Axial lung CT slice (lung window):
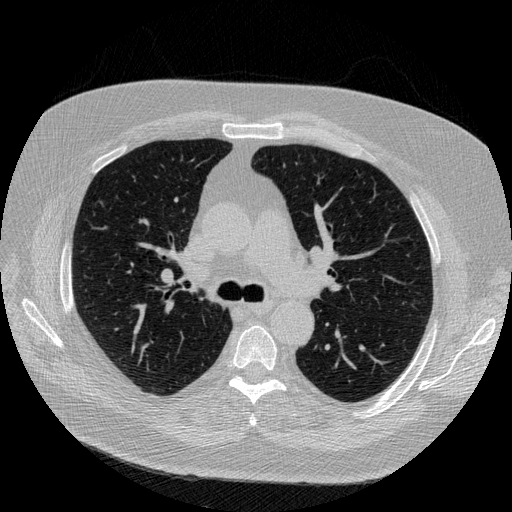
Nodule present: no